Question: I hope you can help me with something that is driving me crazy
I have this simple Json here:
'''
{"2":{"picture":"0","id":52,"bought_date":"2014-08-01","mileage":0,"bike_id":21861,"hours":0,"name":"YZ450F","pictures":"","year":2013,"user_id":34,"cost":8000},"1":{"picture":"140","id":51,"bought_date":"2014-07-28","mileage":0,"bike_id":21130,"hours":0,"name":"Yamaha WR450F 2013","pictures":"","year":2013,"user_id":34,"cost":0},"0":{"picture":"0","id":53,"bought_date":"2014-08-01","mileage":0,"bike_id":18310,"hours":0,"name":"MX 300","pictures":"","year":2011,"user_id":34,"cost":0}}
'''
I'm sending this JSONObject to Display_Bikes() which should iterate each element of the JSONObject and then pick every id value in order to fire another method
in pseudo code it would look like this
'''
foreach Json as bike{
get bike.id then
call anothermethod(bike.id)
}
'''
In the reality I have no idea what I'm doing wrong, it's my fourth day with Java so it's understandable, but I'm really frustrated
this is the childish method I'm working on, any help would be greatly appreciated:
'''
public static void Display_Bikes(JSONObject Bikes){
Log.v("Bikes", Bikes.toString());
Iterator<String> iter = Bikes.keys();
while (iter.hasNext()) {
String key = iter.next();
try {
Object Bike = Bikes.get(key).toString();
Log.v("Bike", Bike.toString());
//Now, how to get Bike.id?
}
catch(JSONException e){
//error
}
}
}
'''

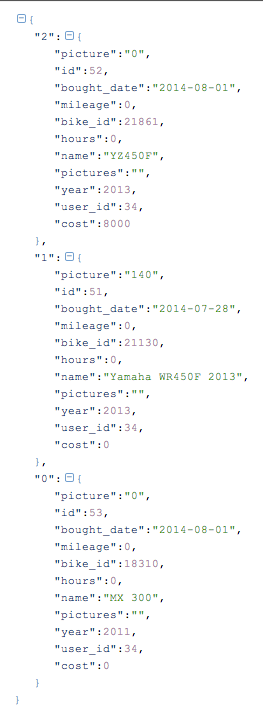
Answer: You can use <URL> to get inner objects:
'''
while (iter.hasNext()) {
String key = iter.next();
try {
JSONObject bike = Bikes.getJSONObject(key);
Log.v("Bike", bike.toString());
int id = bike.getInt("id");
} catch(JSONException e) {}
}
'''